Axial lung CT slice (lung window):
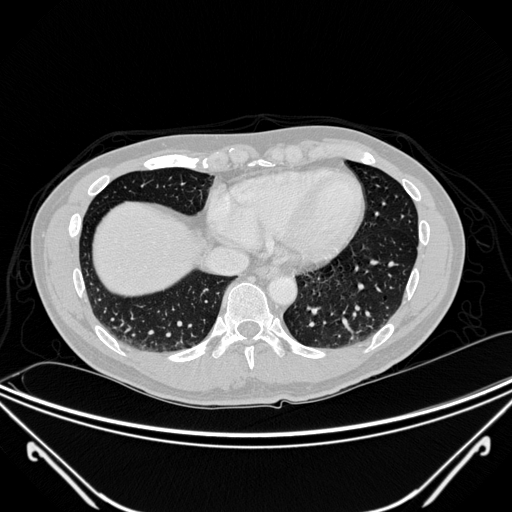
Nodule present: no